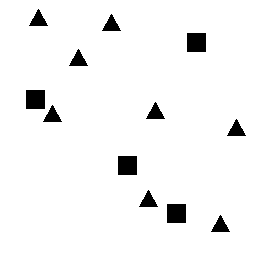
Squares: 4
Triangles: 8
Stars: 0
Total shapes: 12